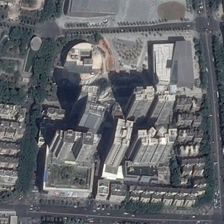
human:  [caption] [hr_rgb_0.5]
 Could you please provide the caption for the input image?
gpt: many buildings and some green trees are in a commercial area .

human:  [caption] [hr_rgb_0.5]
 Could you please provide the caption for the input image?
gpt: many buildings and some green trees are in a commercial area .

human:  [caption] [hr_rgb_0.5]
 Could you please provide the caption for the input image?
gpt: many buildings and some green trees are in a commercial area .

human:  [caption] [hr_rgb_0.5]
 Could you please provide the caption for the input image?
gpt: many buildings and some green trees are in a commercial area .

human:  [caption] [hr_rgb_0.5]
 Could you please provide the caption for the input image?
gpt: many buildings and some green trees are in a commercial area .